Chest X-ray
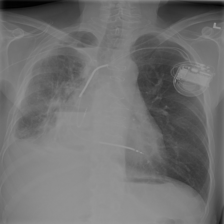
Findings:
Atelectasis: negative
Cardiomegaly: negative
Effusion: negative
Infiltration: negative
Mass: negative
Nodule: negative
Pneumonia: negative
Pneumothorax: negative
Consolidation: negative
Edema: negative
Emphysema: negative
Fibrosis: negative
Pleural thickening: negative
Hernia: negative